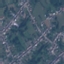
Label: Residential